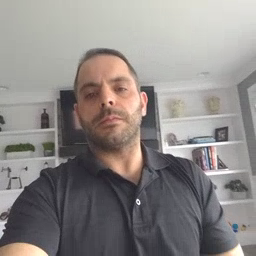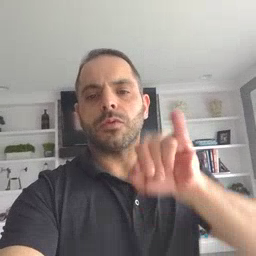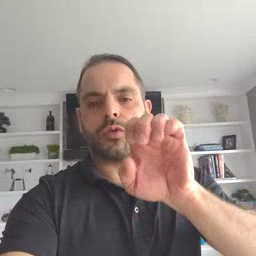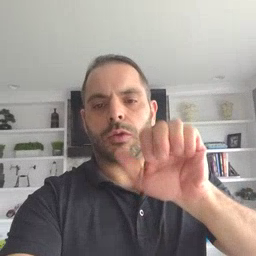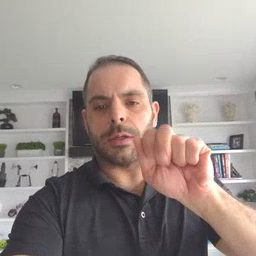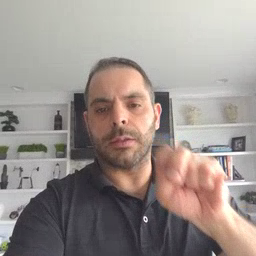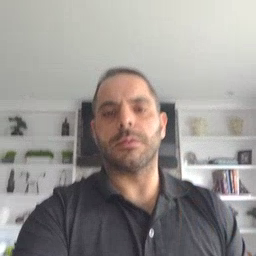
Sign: jeans